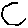
Label: hexagon